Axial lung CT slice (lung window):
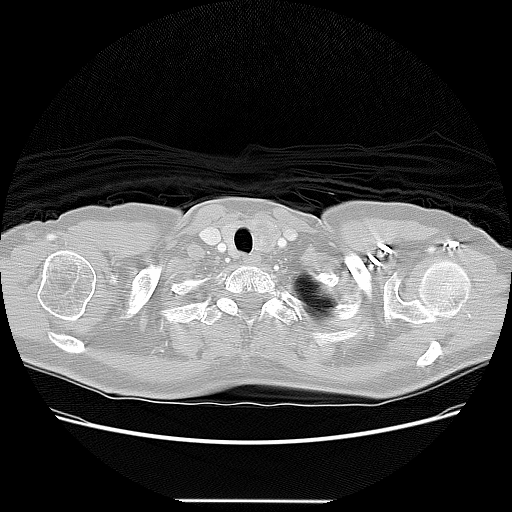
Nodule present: no